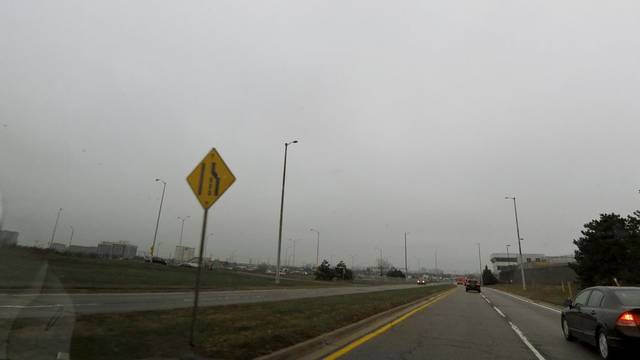
Region: Canada
Coordinates: 43.684, -79.599